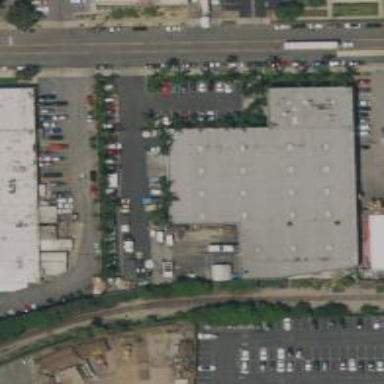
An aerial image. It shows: Warehouse.